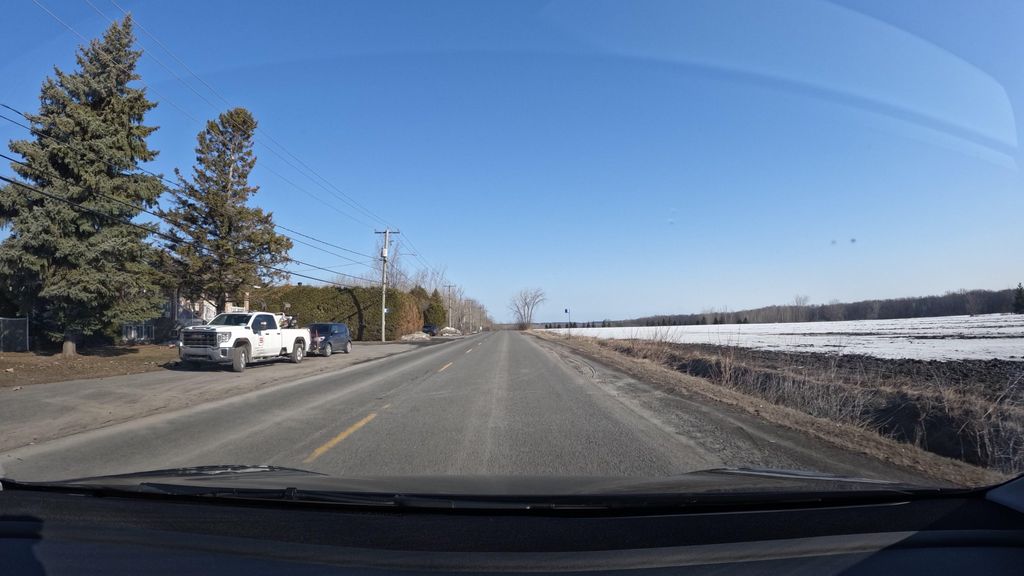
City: montreal